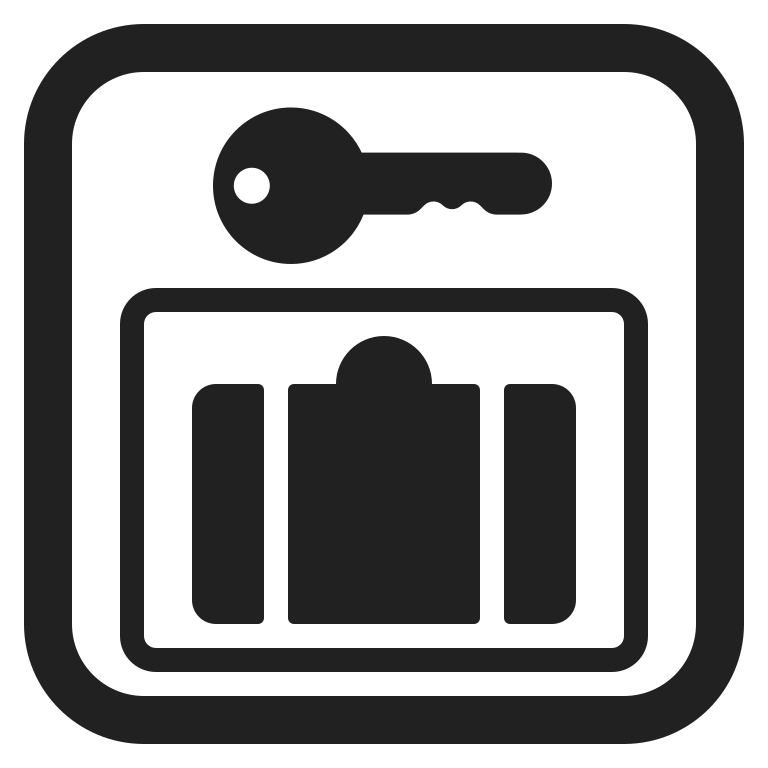
left luggage high contrast